Question: I have a 'PictureBox' that has a map assigned to it (basically a list of 'Rectangle' objects). Now I want to make it such if user moves the mouse over this picturebox, and if the mouse is over a rectangle that is existing in the list, a tooltip pop up and show some information.
The mapping works fine, but problem is the 'ToolTip' is going crazy and does not show up properly, it just continues poping up with any mouse move. How can I code it such it only pop up when the mouse is in the rectangle?
This is my code and down there you see the example!
'''
private void pictureBoxPackageView_MouseMove(object sender, MouseEventArgs e)
{
if (PackageMap == null || PackageMap.Count == 0) return;
var point = new Point(e.X, e.Y);
foreach (var map in PackageMap)
{
if (map.Rectangle.Contains(point))
{
var tip = new ToolTip();
tip.ToolTipTitle = map.Pin.Group;
tip.Show("Result: " + map.Pin.Mk2Result, pictureBoxPackageView, point, 200);
break;
}
}
}
'''

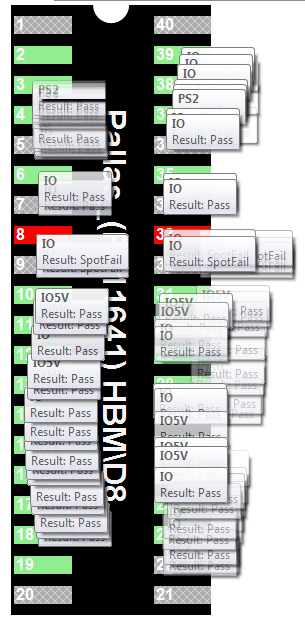
Answer: It continuously pops up because you are only checking if the cursor is inside a rectangle. Remember that you can still move the mouse several times but your still within that rectangle.
I think what you want is to pop up the tooltip only once when you enter a rectangle.
You should remember the previous location of the mouse. If the current location is within a rectangle check if the previous location is not in the same rectangle. This is the time to display the tooltip otherwise pass.